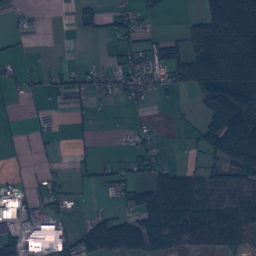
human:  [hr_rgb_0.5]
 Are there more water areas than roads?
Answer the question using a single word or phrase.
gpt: no

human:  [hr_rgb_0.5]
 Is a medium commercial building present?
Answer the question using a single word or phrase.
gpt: yes

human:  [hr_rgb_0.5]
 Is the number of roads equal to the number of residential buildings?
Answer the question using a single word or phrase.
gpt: no

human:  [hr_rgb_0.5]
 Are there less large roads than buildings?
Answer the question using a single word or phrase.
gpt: yes

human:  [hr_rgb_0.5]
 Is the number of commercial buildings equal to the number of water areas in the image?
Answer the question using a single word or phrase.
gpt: no

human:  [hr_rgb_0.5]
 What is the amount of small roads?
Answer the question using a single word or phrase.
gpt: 110

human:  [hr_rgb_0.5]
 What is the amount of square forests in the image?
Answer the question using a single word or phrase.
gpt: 0

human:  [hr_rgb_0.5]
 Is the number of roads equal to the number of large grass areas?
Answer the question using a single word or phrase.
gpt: no

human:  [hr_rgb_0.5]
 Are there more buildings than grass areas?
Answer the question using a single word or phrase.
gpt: yes

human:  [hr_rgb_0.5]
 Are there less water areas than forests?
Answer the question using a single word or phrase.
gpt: yes

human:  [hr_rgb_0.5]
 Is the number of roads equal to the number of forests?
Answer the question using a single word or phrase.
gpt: yes

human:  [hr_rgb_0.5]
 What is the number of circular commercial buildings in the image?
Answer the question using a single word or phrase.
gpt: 0

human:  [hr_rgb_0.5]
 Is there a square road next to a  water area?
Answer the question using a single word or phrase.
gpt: no

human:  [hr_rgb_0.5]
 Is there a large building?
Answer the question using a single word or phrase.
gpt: yes

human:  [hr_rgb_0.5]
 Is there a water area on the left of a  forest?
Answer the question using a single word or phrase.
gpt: yes

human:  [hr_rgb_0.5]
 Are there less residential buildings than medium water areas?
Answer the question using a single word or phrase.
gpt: no

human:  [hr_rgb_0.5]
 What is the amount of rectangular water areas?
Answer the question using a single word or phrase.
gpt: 4

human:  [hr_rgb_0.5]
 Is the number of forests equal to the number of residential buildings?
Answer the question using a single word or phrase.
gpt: no

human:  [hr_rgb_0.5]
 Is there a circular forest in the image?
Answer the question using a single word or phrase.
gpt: no

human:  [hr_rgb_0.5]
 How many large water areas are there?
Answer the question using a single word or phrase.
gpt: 8

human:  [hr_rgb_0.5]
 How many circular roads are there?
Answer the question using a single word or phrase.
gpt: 0

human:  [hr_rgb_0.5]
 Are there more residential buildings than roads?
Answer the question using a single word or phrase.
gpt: yes

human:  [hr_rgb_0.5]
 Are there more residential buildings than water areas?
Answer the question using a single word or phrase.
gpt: yes

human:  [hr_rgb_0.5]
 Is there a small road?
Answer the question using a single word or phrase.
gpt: yes

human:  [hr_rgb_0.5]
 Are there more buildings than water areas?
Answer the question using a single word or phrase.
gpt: yes

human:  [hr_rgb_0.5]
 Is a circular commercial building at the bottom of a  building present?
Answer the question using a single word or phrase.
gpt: no

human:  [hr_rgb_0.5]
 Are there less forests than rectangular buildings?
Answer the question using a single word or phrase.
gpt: yes

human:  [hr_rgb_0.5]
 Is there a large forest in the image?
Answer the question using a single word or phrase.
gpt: yes

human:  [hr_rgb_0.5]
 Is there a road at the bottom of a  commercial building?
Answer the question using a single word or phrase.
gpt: yes

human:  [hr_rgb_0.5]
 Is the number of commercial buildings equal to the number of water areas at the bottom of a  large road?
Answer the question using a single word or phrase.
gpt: no

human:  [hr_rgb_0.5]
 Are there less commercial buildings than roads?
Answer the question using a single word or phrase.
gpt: yes

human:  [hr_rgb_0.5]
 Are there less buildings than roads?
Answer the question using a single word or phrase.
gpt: no

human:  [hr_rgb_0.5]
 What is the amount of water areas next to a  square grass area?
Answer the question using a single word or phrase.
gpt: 0

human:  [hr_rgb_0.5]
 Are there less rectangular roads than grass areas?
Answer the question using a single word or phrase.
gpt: yes

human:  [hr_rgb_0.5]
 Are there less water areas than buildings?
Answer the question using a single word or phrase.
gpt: yes

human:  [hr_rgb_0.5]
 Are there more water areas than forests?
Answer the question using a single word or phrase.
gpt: no